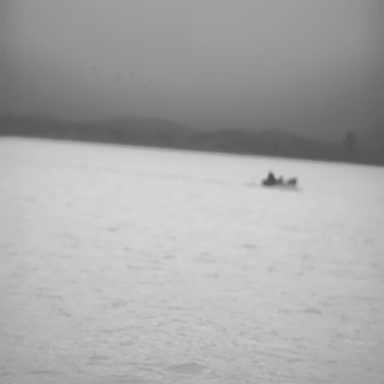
There is a bulk_carrier in the infrared image.